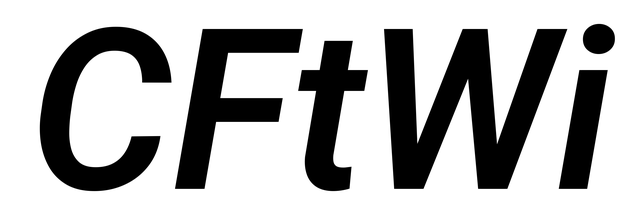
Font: Roboto-Italic_SemiBold_Italic